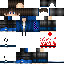
A male human skin with dark skin, wearing brown long hair dressed in a blue suit and black pants, featuring a closed mouth.